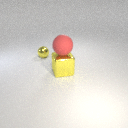
large yellow metal cube in front of small yellow metal sphere